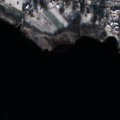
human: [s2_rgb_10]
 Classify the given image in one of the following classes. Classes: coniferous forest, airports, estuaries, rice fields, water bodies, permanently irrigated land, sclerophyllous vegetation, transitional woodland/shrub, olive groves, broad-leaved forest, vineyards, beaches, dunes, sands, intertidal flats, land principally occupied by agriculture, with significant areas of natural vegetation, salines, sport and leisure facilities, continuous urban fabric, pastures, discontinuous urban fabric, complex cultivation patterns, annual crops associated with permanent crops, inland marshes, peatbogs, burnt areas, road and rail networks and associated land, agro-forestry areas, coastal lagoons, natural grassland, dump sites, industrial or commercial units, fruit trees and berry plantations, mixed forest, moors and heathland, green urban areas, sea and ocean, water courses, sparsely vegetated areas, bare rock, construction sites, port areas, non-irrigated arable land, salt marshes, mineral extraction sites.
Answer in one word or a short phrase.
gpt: discontinuous urban fabric, land principally occupied by agriculture, with significant areas of natural vegetation, coniferous forest, water bodies